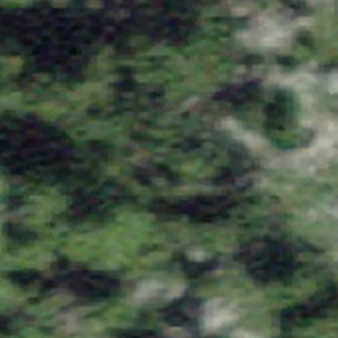
Label: other